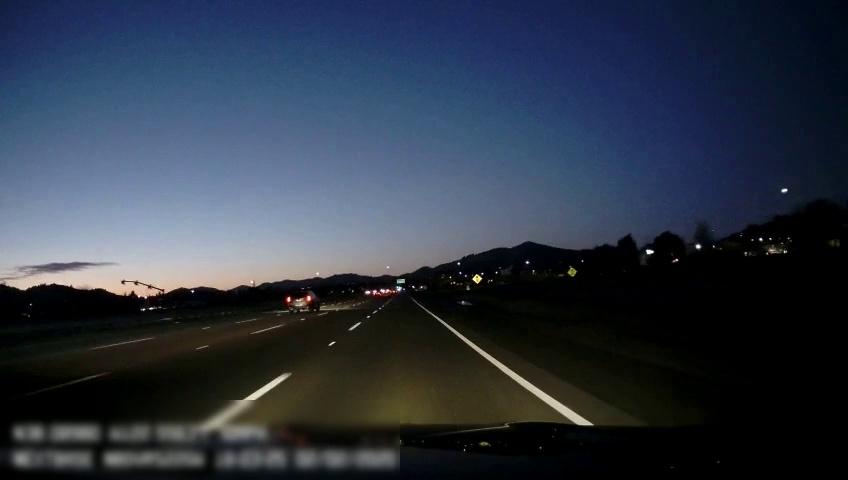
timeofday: Dusk/Dawn/Twilight
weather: Other
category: Drivable Space
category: Vehicles | SUV
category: Vehicles | SUV
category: Lanes | Alternate Lane
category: Lanes | Alternate Lane
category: Lanes | Alternate Lane
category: Lanes | Alternate Lane
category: Lanes | Alternate Lane
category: Traffic | Signs
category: Traffic | Signs